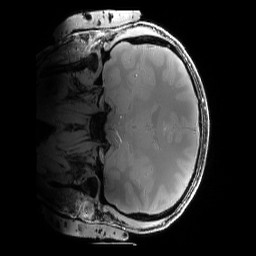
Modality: PDw
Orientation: coronal
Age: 30
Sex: male
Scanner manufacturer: siemens
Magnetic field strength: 6.98 T
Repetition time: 1.38 s
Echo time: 0.00242 s